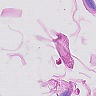
Metastatic tissue present: no